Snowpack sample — Loveland Pass, Silver Plume, Colorado, USA (12/14/25, 10:50 AM MST)
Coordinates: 39.664, -105.882
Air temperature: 36 °F
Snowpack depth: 67 cm
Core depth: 10 cm
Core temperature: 50 °F
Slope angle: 6°, slope face: 326°
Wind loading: low
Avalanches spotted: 0
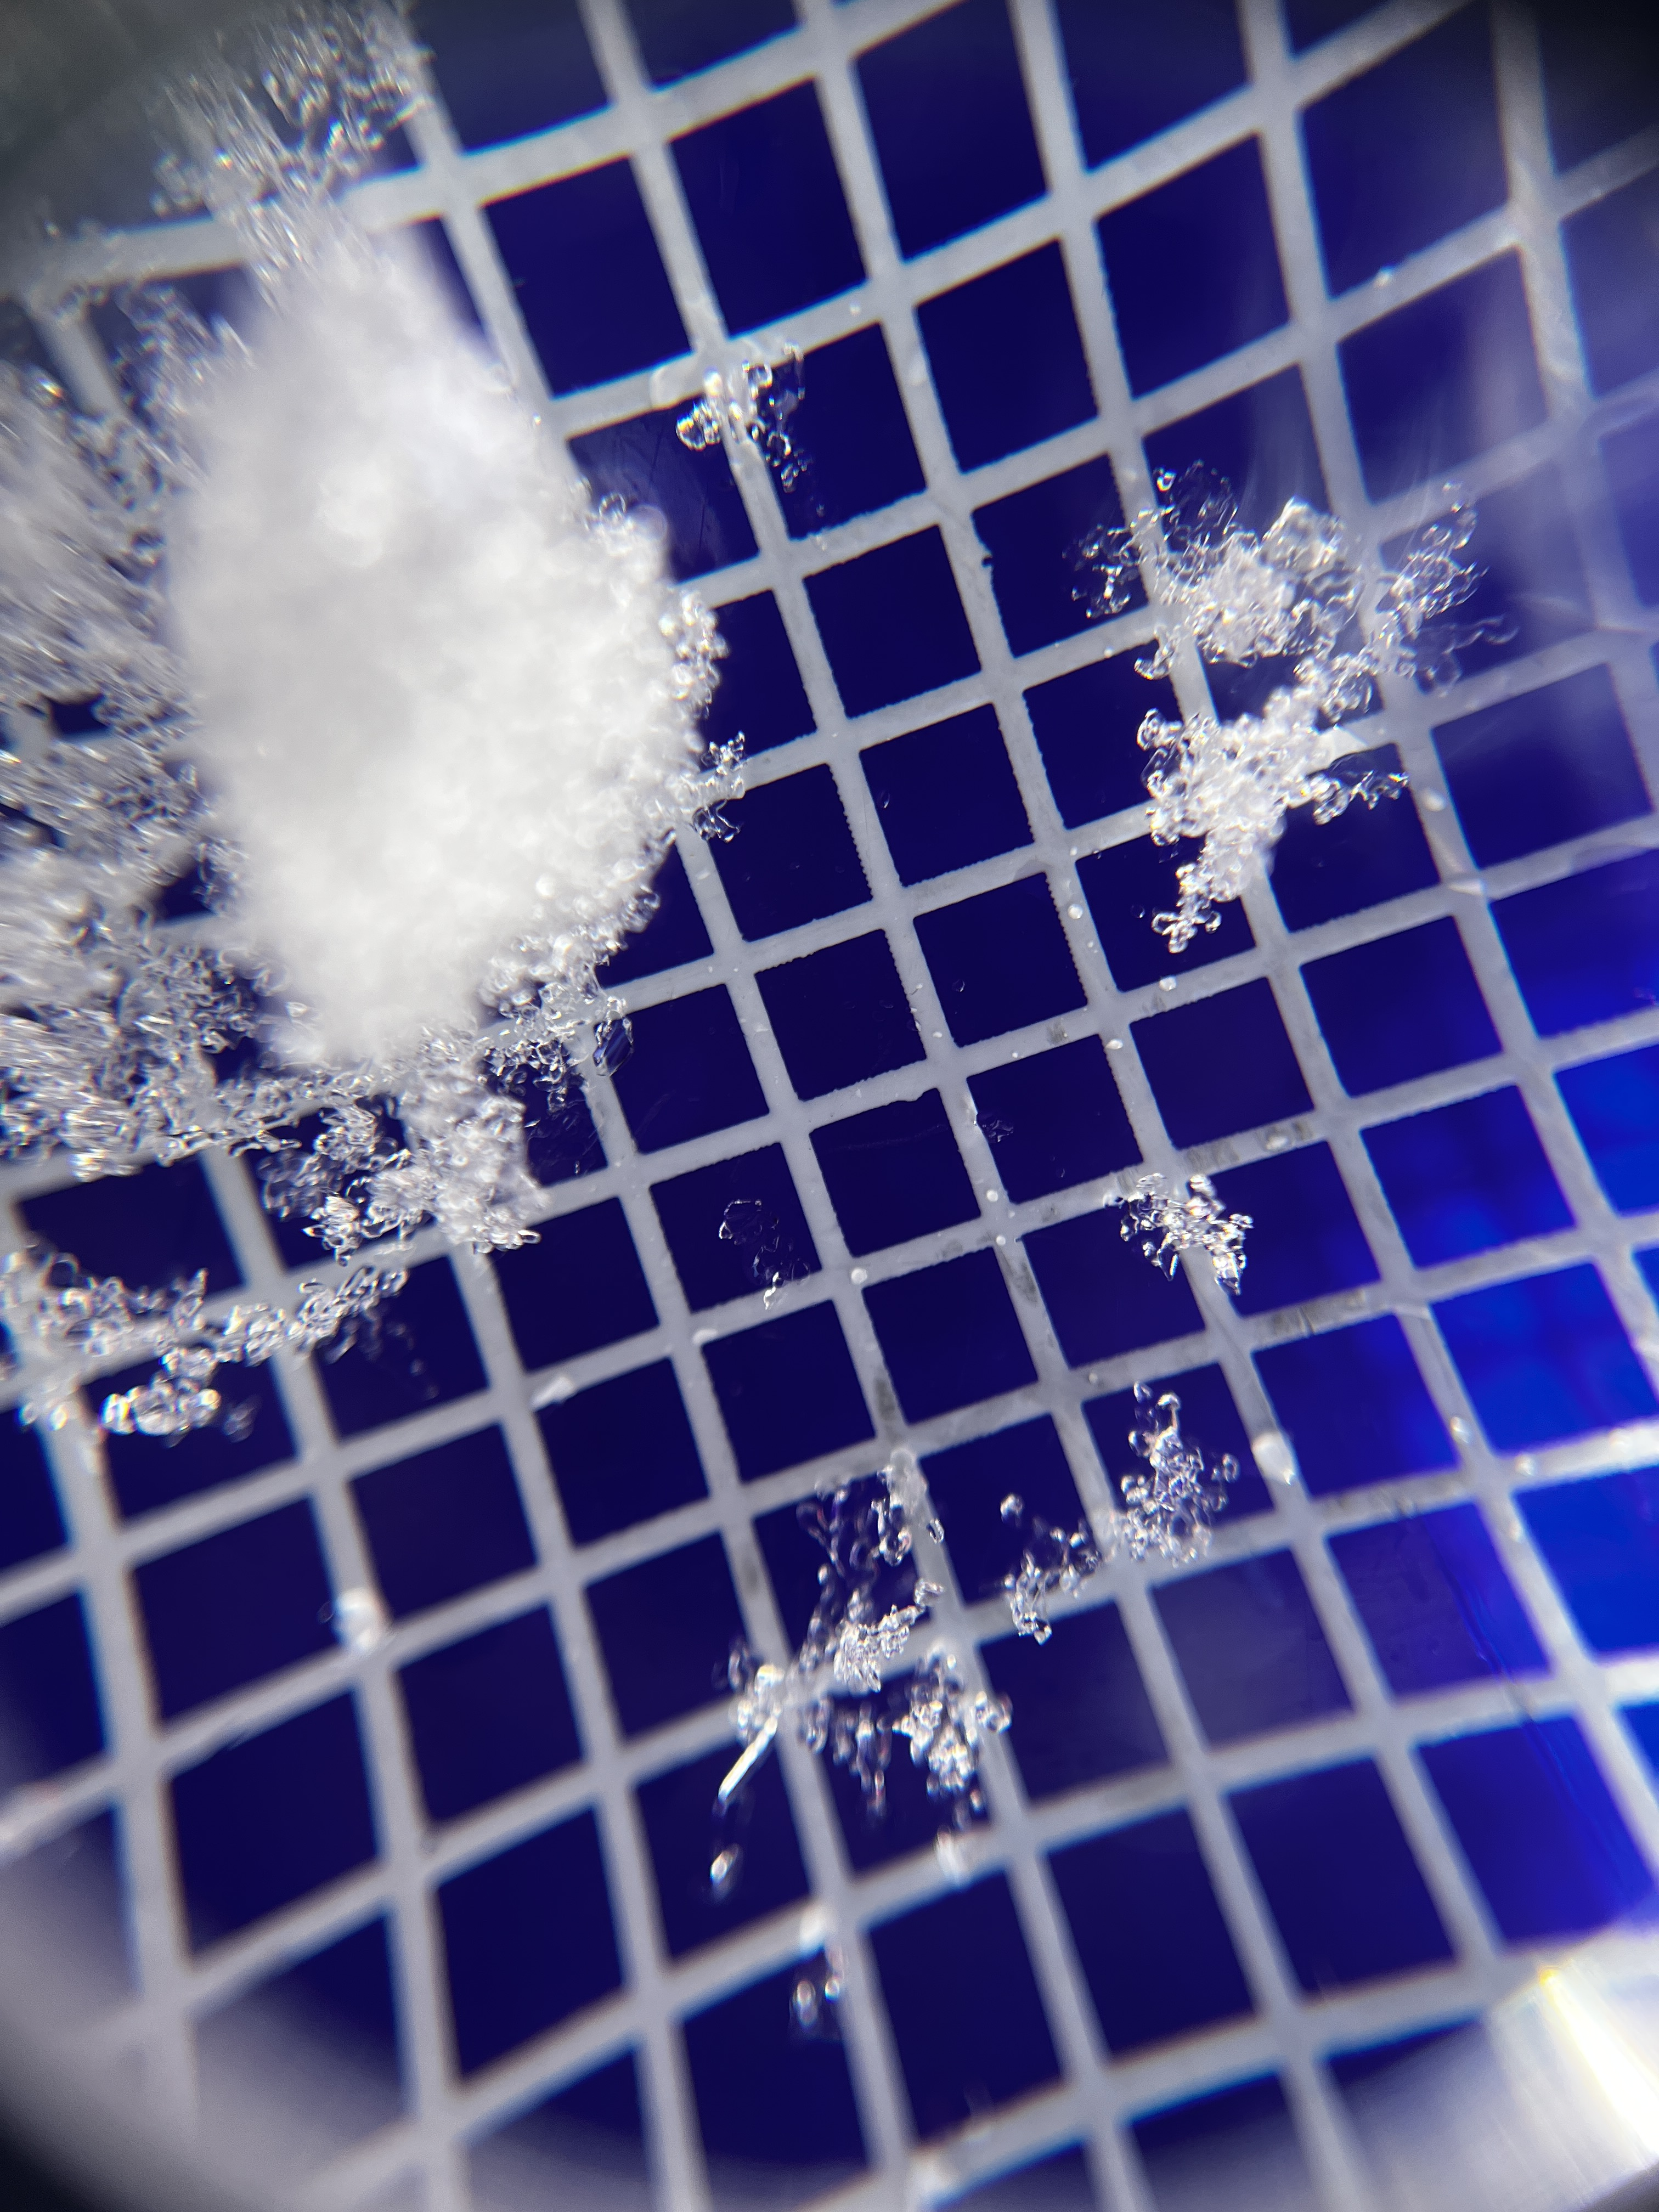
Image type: magnified_profile
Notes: No avalanches spotted, very late start to the season with minimal snowpack